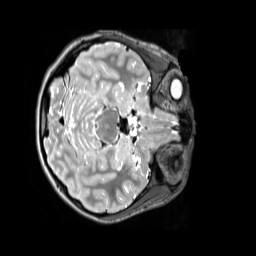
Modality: T2w
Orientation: axial
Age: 12
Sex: female
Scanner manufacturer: siemens
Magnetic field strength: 3 T
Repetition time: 3.2 s
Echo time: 0.408 s